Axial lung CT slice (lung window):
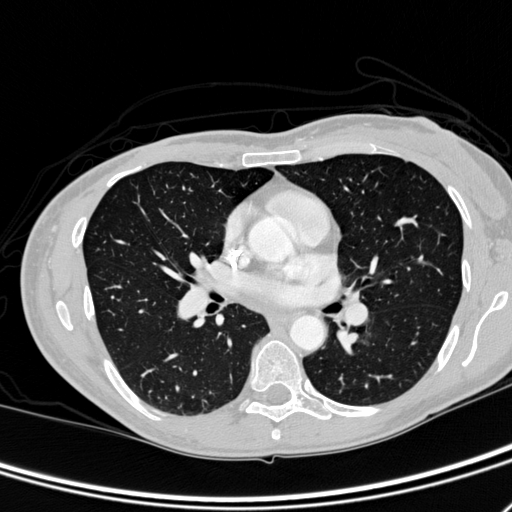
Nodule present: no